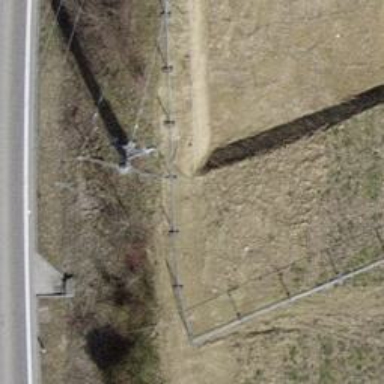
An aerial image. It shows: Power line with three cables.